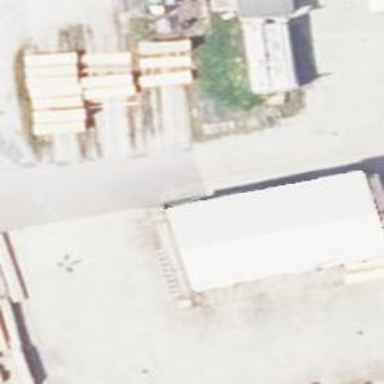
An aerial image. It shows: Sawmill factory.